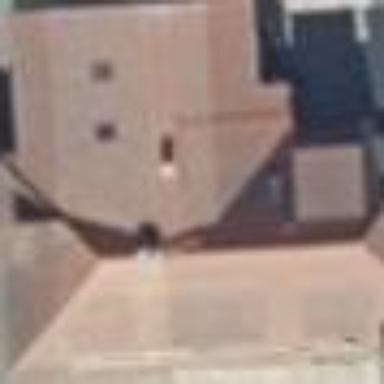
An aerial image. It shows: Red house with flat roof.